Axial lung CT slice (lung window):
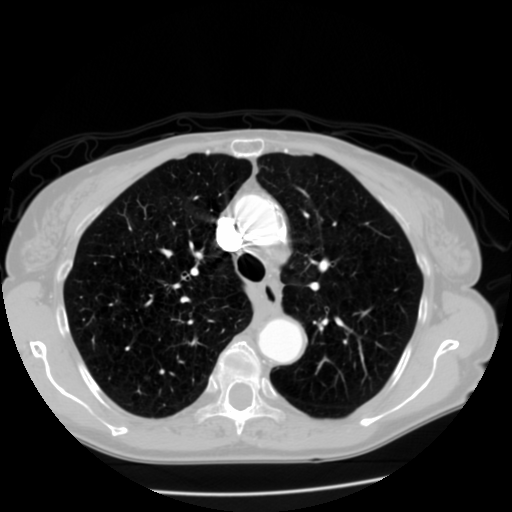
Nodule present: no